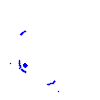
Particle: kaon